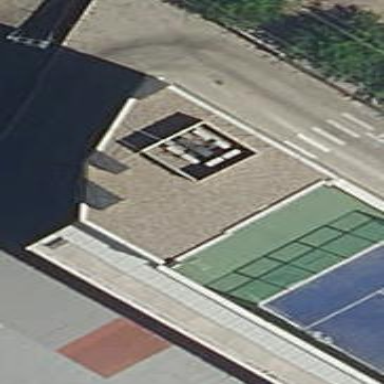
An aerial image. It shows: Commercial building.